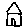
Label: house